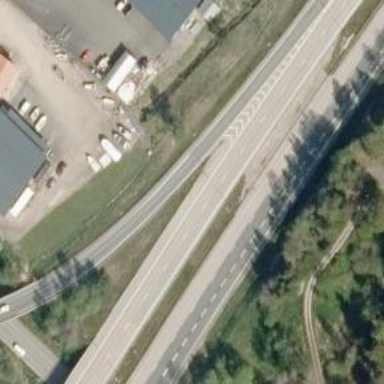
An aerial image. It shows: Asphalt motorway link with tertiary functional class.